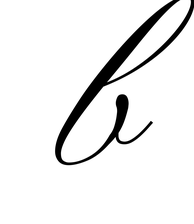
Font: PinyonScript-Regular